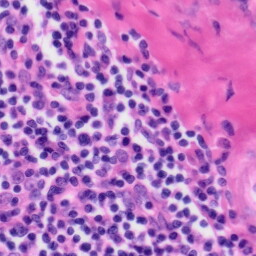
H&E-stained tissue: Tonsil